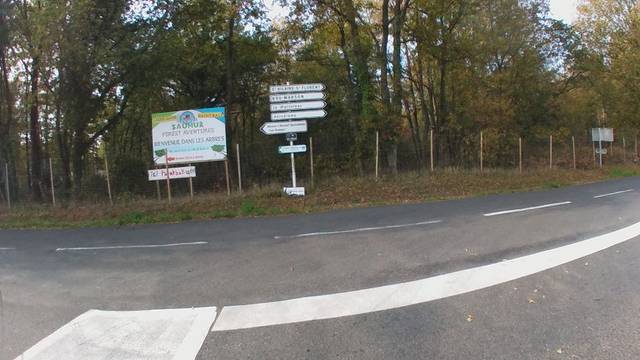
Region: France
Coordinates: 47.252, -0.1119